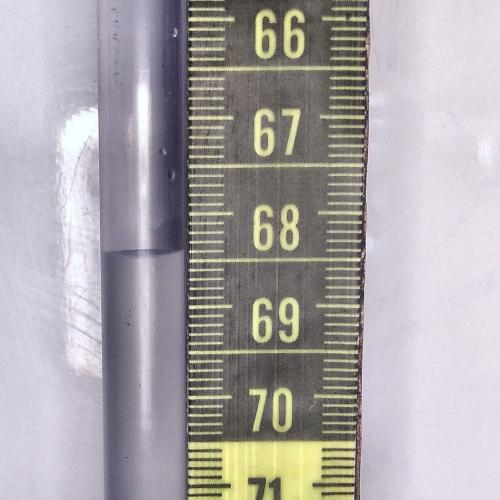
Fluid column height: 68.4 cm